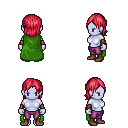
a pixel art fantasy rpg character, female body template, dark elf, purple skin, green cape, magenta pants, ruby red long bangs hairstyle, leather bracers, brown shoes, four views (front, back, left, right), 2x2 character sprite sheet, small pixel art, hard edges, no anti-aliasing